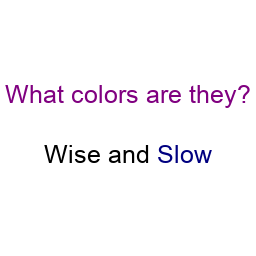
Color: black, navy
Background color: white
Question text color: purple